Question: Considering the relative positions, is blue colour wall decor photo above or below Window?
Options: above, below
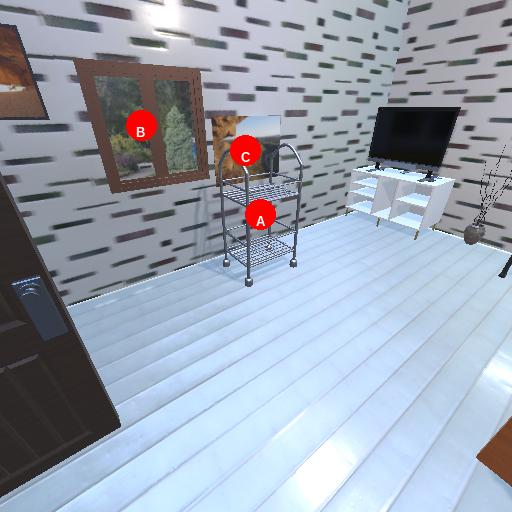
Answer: above